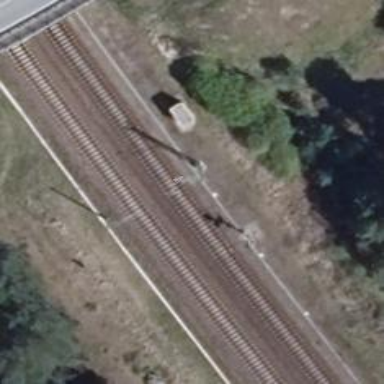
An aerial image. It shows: Railway signal.